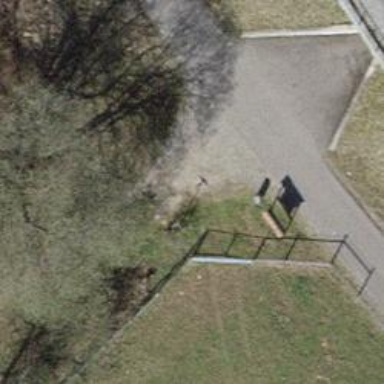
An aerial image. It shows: Brown bench in the vicinity.